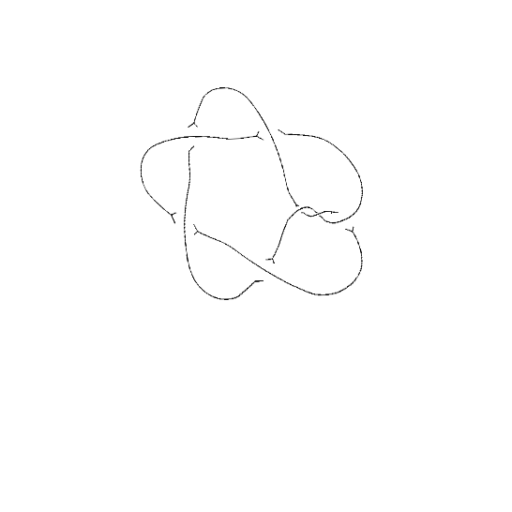
Crossing number: 7